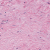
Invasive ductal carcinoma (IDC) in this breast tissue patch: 1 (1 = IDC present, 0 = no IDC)